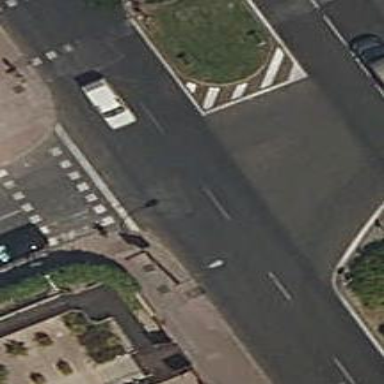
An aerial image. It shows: Road with traffic signals.